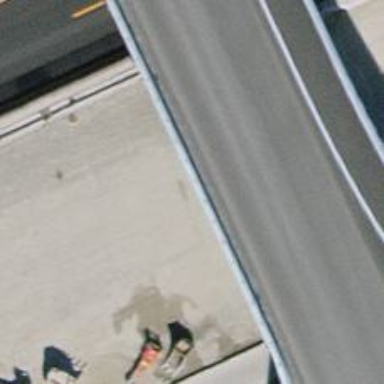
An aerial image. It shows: Asphalt motorway.